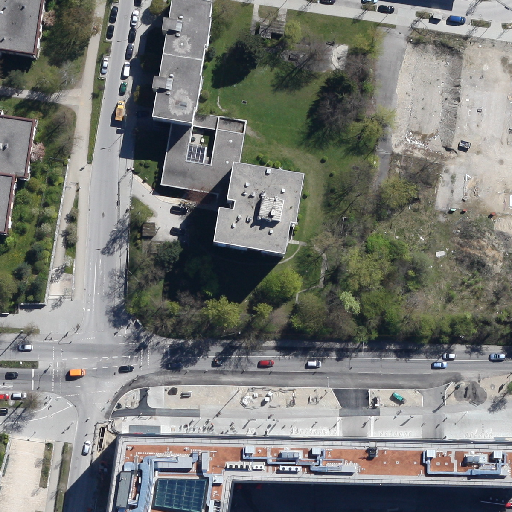
Referring expression: light-duty vehicle driving on the road